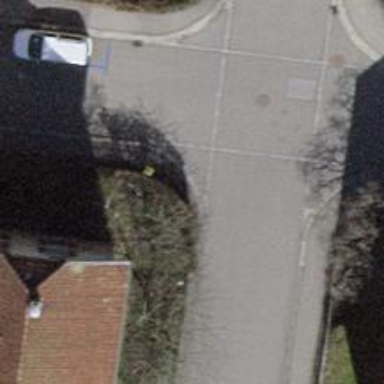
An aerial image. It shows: Post box is visible.